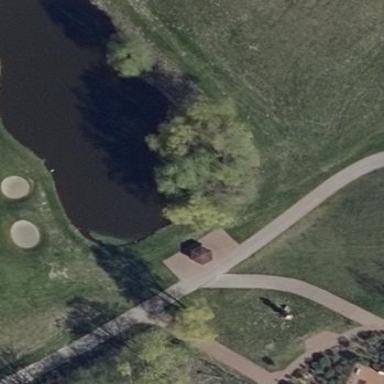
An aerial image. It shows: Pond serving as water hazard on golf course. It is natural feature of the landscape.